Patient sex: M
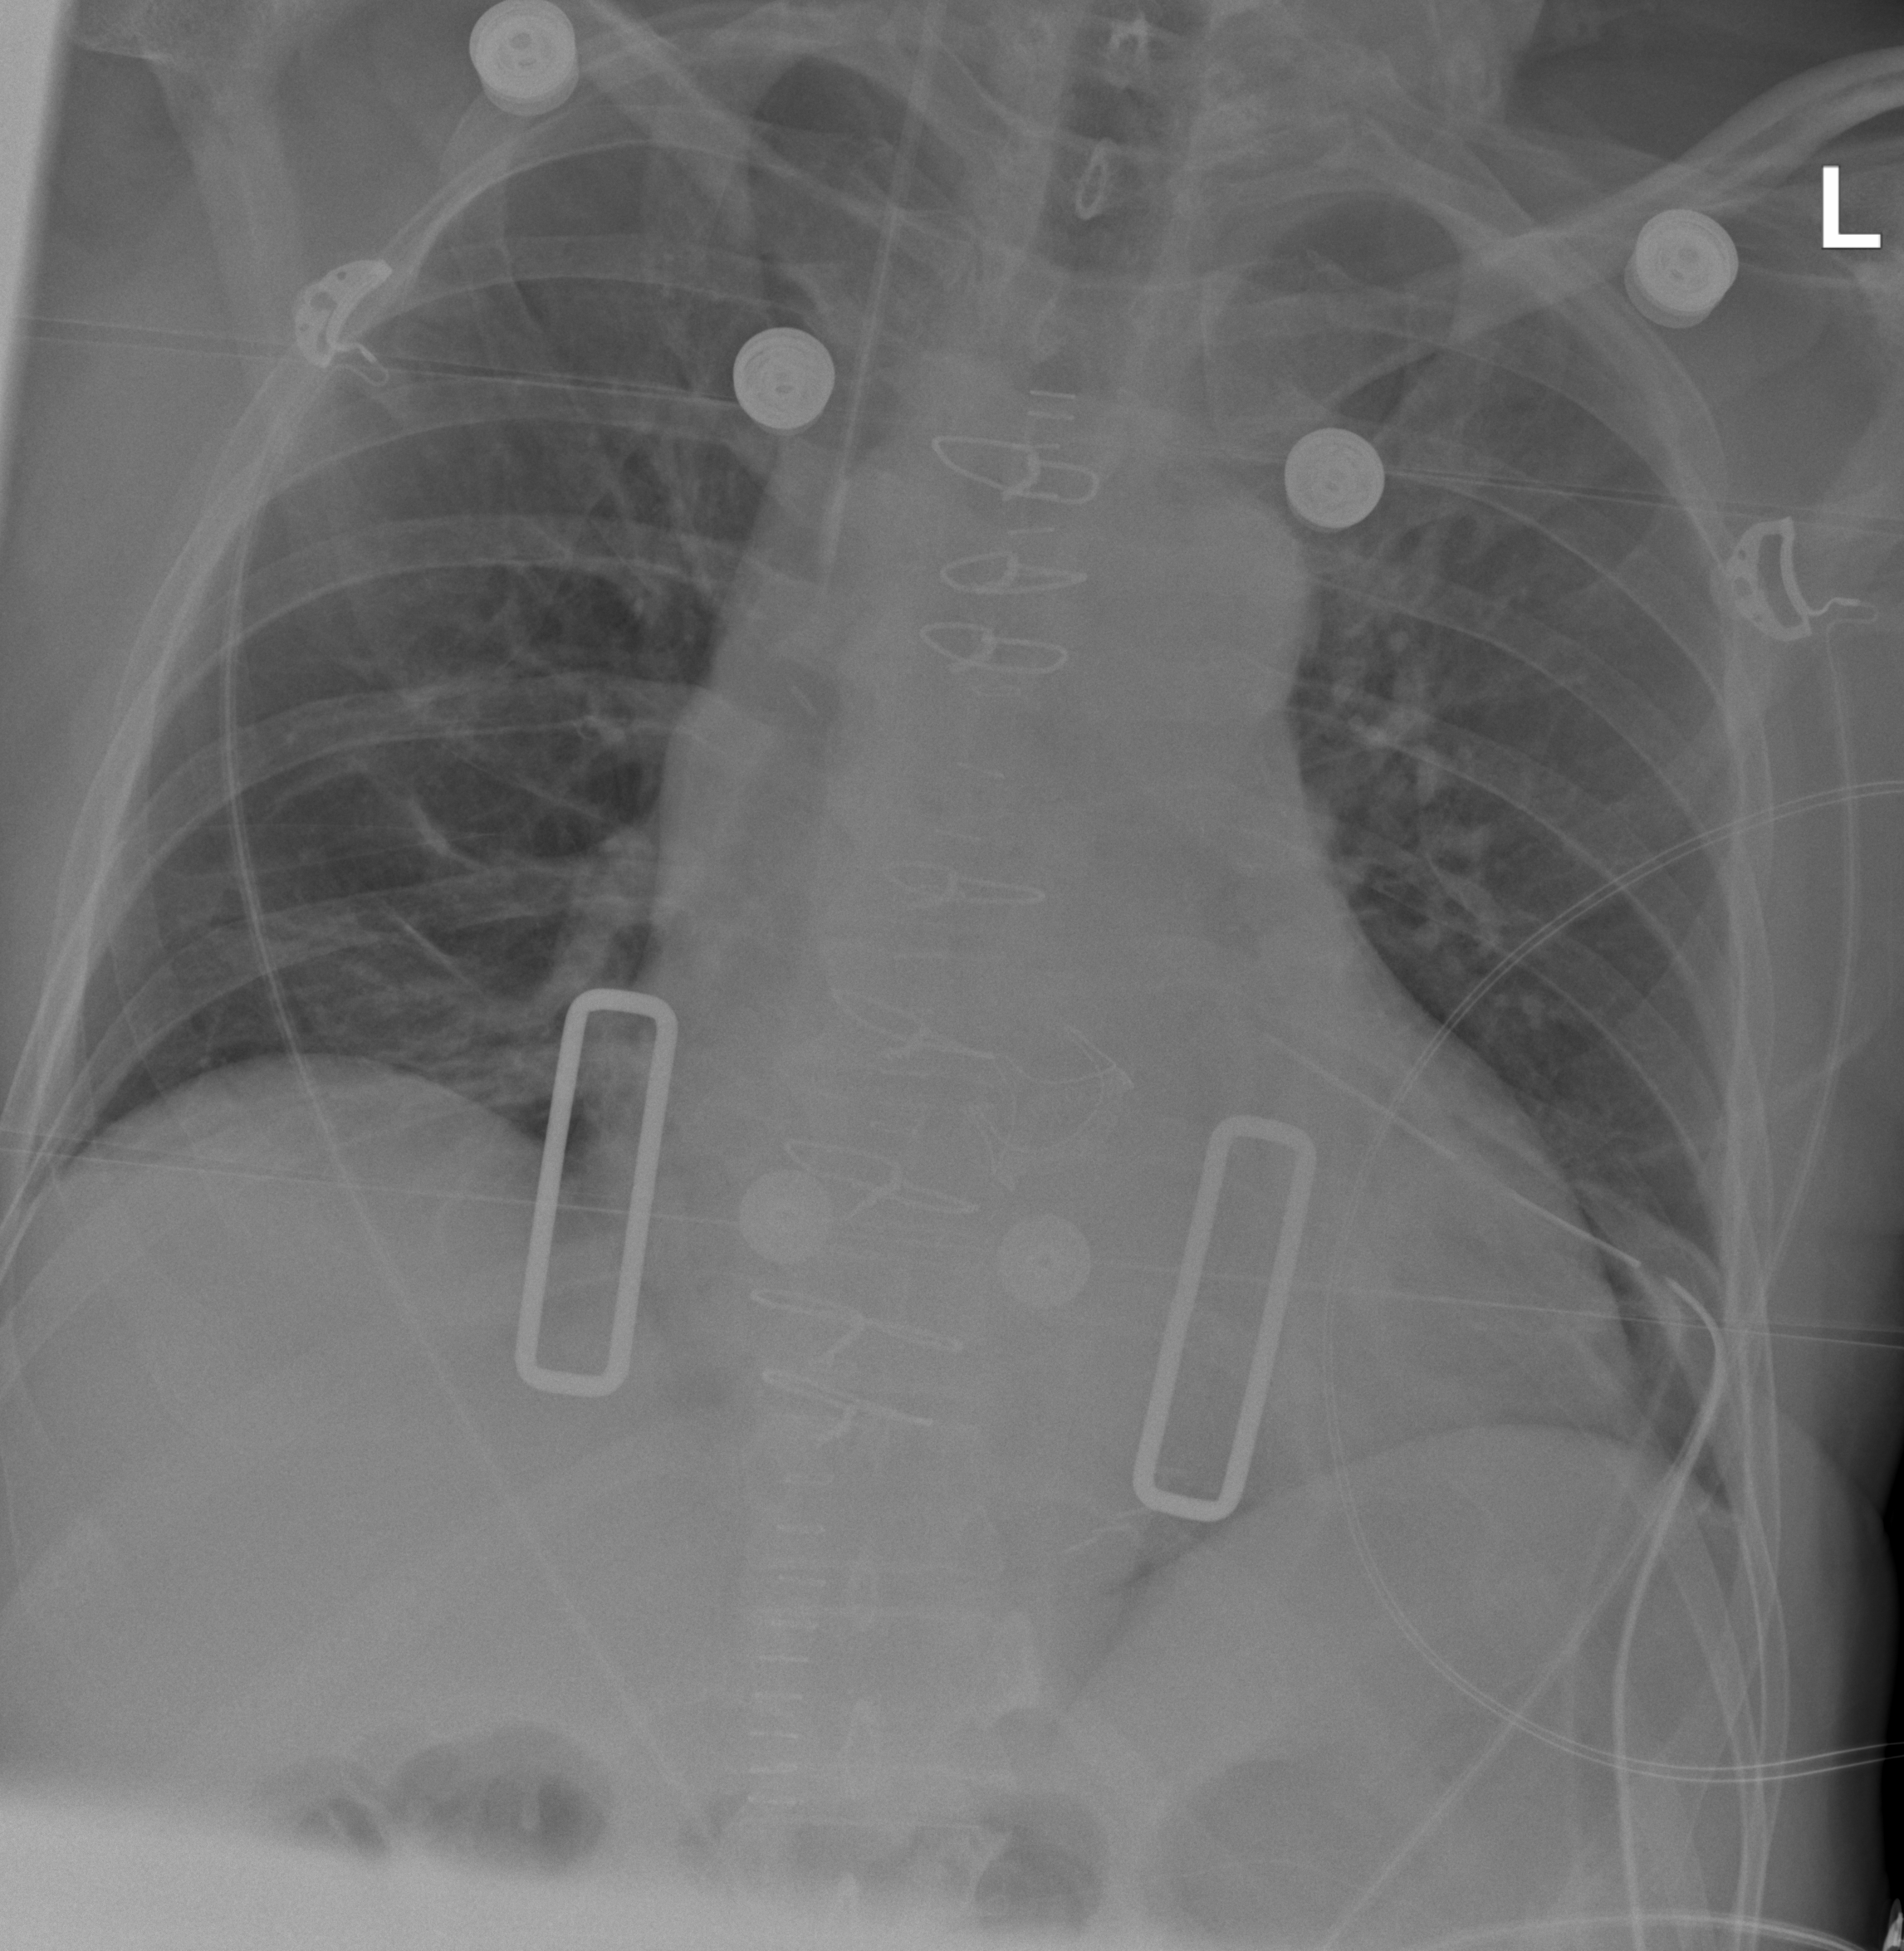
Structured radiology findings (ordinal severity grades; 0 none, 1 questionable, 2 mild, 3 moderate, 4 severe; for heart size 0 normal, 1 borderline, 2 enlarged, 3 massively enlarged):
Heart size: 2
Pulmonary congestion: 0
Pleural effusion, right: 0
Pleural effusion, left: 1
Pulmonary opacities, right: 0
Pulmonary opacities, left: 0
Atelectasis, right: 2
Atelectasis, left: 2